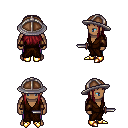
a pixel art fantasy rpg character, male body template, human, dark skin, brown robe, magenta pants, brunette unkempt hairstyle, chain helm, cloth bracers, gold boots, dagger, four views (front, back, left, right), 2x2 character sprite sheet, small pixel art, hard edges, no anti-aliasing